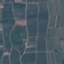
Label: PermanentCrop